Question: I am trying to Get Data from another url using JavaScript but failed , I tried All Solution from jsfiddle and Stack-overflow but one error is not going away
<URL>
I tried '$.getJson,$.ajax', and all even jsonp too...please help me out, I have this error when I use call back in url for jsonp
Error:

Does anyone have a solution?
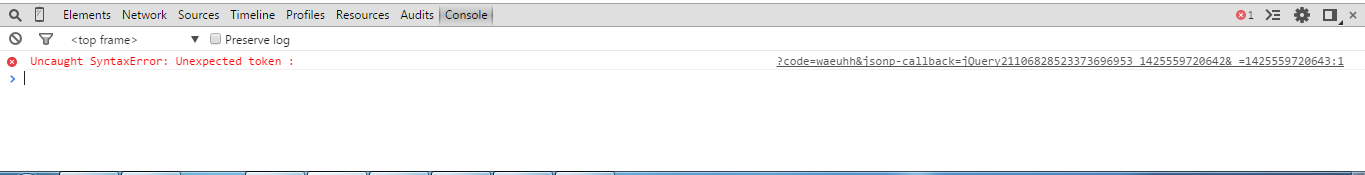
Answer: You are making a JSONP request but the server is responding with JSON.
A JSONP response needs to be a JavaScript program that calls the function you specify as the callback in the URL with a single argument (which is the JSON payload).
Either change the server to make it respond with JSONP or change the JavaScript so it makes an XHR request (note that you will need to ensure the server allows a cross-origin XHR request using CORS).